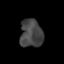
Tissue: lung
Cell type: Endothelial cells
Senescence score: 0.5457
Nuclear area (px): 618
Mean DAPI intensity: 69.426